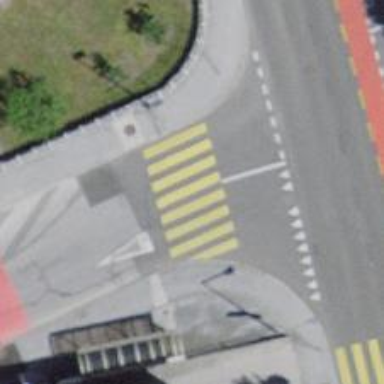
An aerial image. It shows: Marked road crossing.